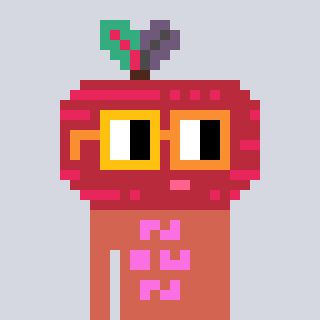
a pixel art character with square yellow and orange glasses, a beet-shaped head and a peachy-colored body on a cool background